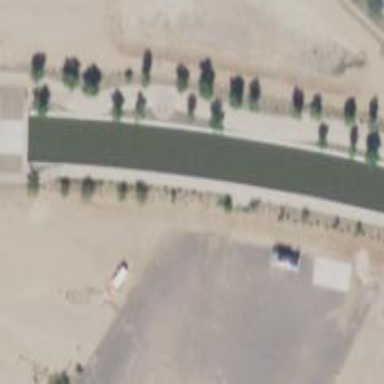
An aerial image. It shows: Canal.